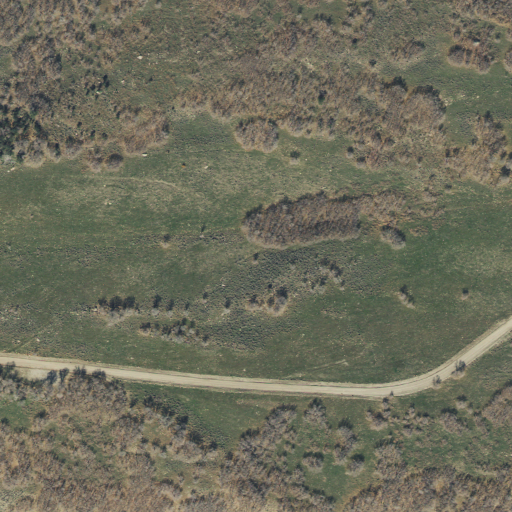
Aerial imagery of bench in Utah named Soldier Bench containing shrub, woody wetlands, and herbaceous wetlands